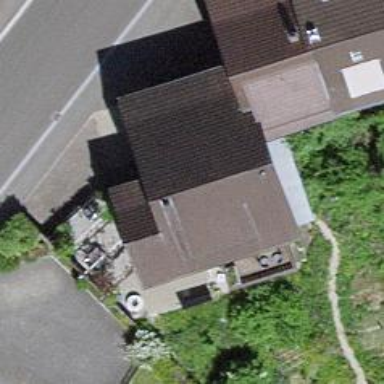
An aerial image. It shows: Simple and straightforward house.